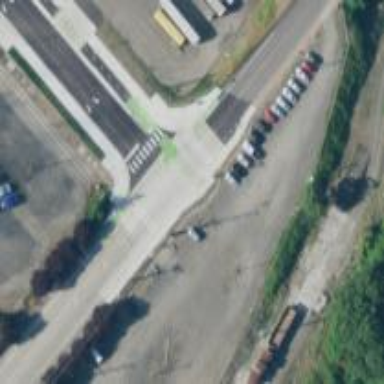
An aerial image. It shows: Uncontrolled zebra crossing on footway.